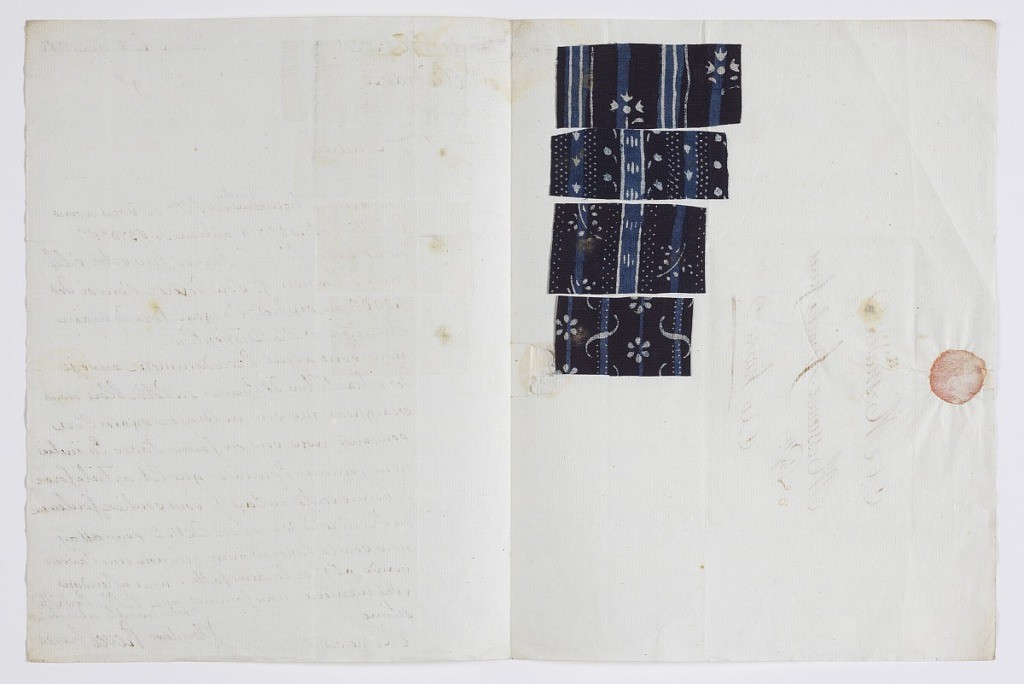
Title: Letter with swatches
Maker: Poache Frères
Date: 1786
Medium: Technique: resist paste printed by block; immersion dyed in indigo to achieve two shades of blue
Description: Letter written in French, dated May 8,1786 in Rouen, from Pievel Freres (manufacturers) to Poache Freres (shipowners?) at Havre concerning an order of 'blue guines' and suggesting the fabric might sell well at the Cape. On second page are four small swatches of blue resist.